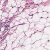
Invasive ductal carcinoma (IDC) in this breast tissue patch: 0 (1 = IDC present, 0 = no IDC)